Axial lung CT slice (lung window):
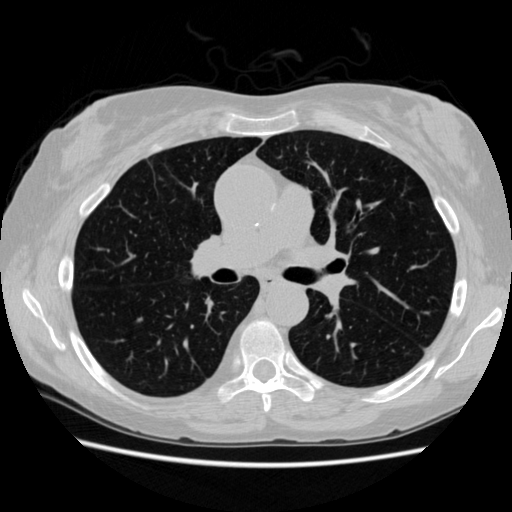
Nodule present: no